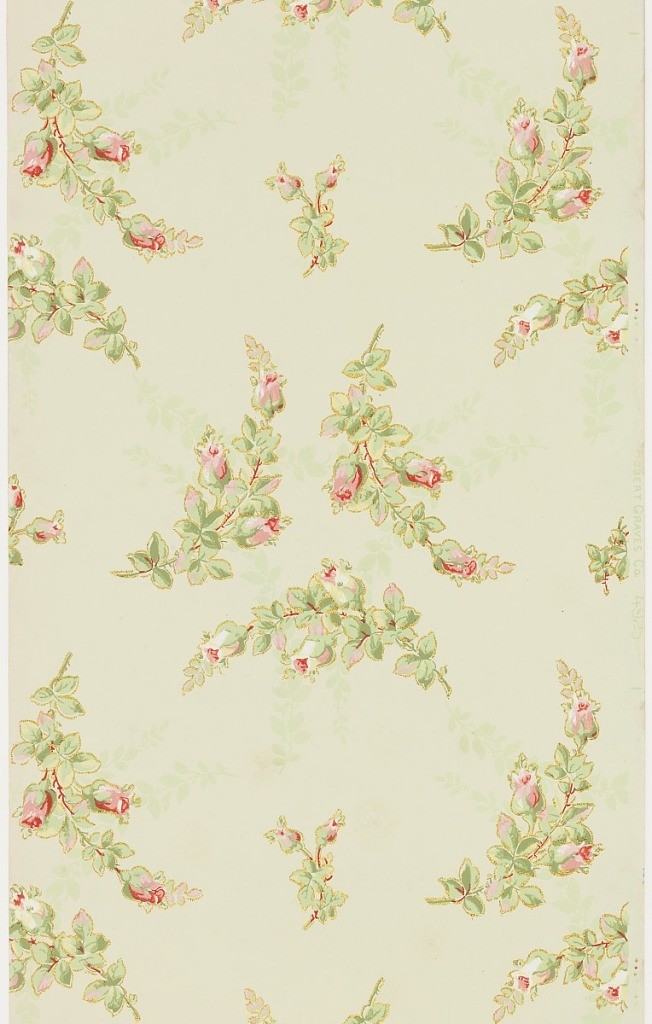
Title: Ceiling paper
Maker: Robert Graves Co., New York, New York
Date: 1905–1915
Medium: Machine-printed paper, applied mica flakes
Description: Flitter ceiling. Non-directional design of rose sprigs with shadow pattern of rose sprigs. Printed in red, pink and green on light green ground. Sprigs outlined in metallic gold mica flakes.